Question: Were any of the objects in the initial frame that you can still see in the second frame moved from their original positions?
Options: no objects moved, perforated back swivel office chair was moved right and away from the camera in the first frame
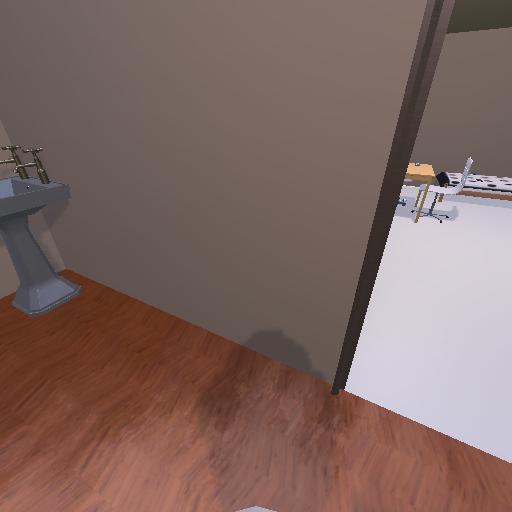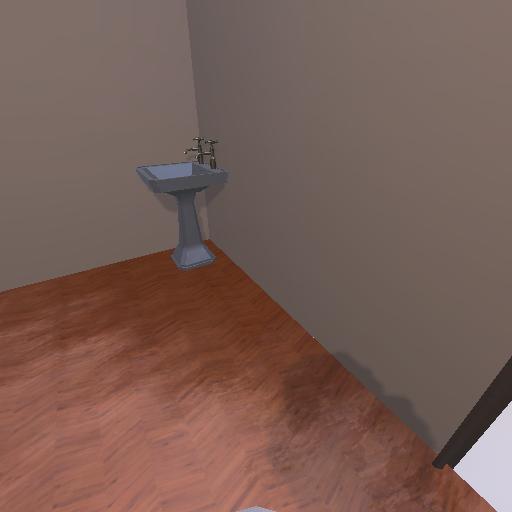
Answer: no objects moved